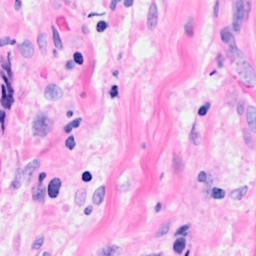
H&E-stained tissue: Breast